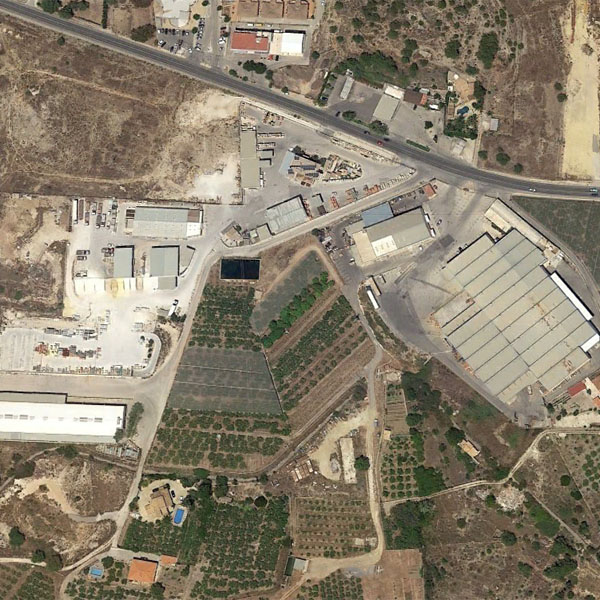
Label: Industrial